Interaction volume radius: 5 \u00c5
Interaction volume height: 10 \u00c5
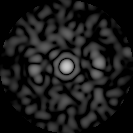
Disorder parameter: 0.797